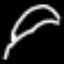
Label: leaf